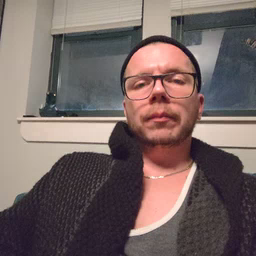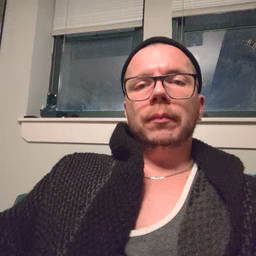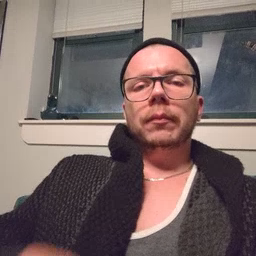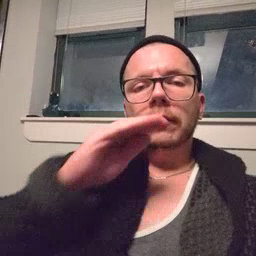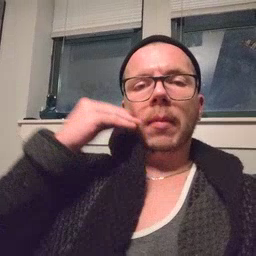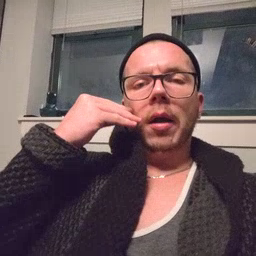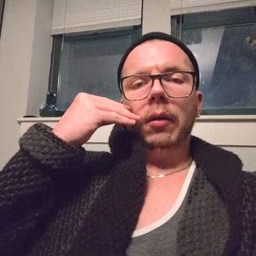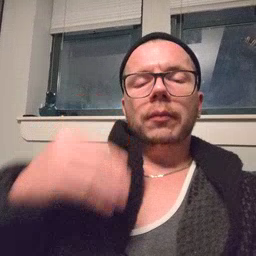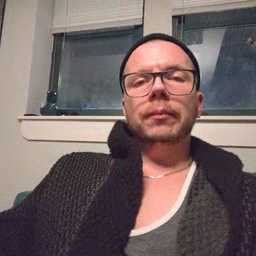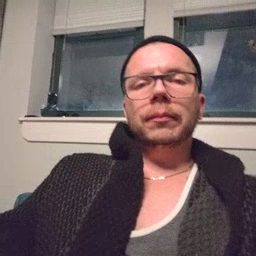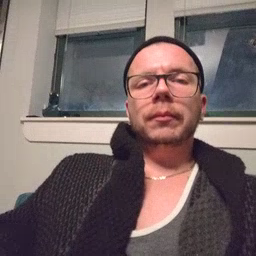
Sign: smile